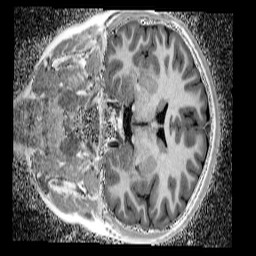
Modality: UNIT1_denoised
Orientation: coronal
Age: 12
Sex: female
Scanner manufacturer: siemens
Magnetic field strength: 3 T
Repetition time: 4 s
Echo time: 0.00299 s